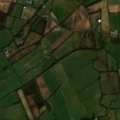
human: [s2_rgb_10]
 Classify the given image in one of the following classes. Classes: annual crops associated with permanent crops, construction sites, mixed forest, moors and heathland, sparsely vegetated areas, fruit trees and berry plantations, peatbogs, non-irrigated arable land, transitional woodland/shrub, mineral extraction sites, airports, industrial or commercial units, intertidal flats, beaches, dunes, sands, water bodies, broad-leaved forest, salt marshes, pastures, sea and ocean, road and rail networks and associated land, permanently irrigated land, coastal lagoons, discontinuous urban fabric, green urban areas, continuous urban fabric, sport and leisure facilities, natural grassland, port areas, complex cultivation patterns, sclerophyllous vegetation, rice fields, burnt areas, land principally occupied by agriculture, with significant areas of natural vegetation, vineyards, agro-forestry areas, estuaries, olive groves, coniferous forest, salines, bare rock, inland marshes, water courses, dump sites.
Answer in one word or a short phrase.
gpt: pastures, mixed forest